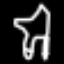
Label: chair